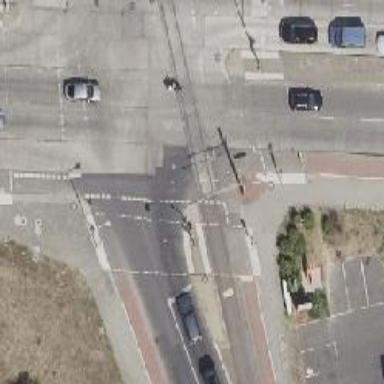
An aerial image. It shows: Tram crossing on the railway.